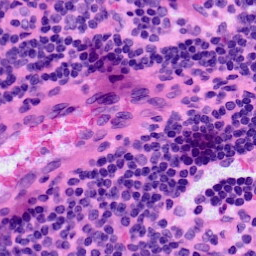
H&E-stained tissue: LymphNode